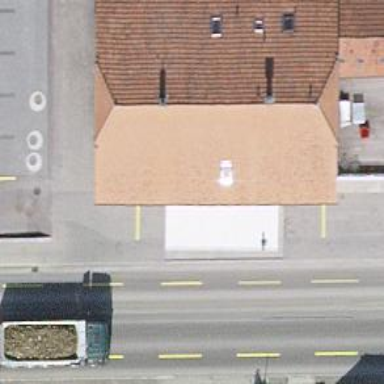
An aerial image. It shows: Convenience shop.